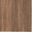
Piece: xx